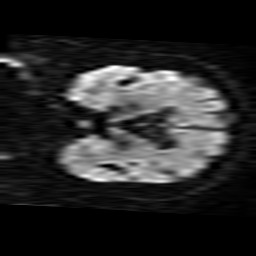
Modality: TRACE
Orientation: coronal
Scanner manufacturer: ge
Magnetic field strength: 1.5 T
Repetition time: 8 s
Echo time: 0.0971 s